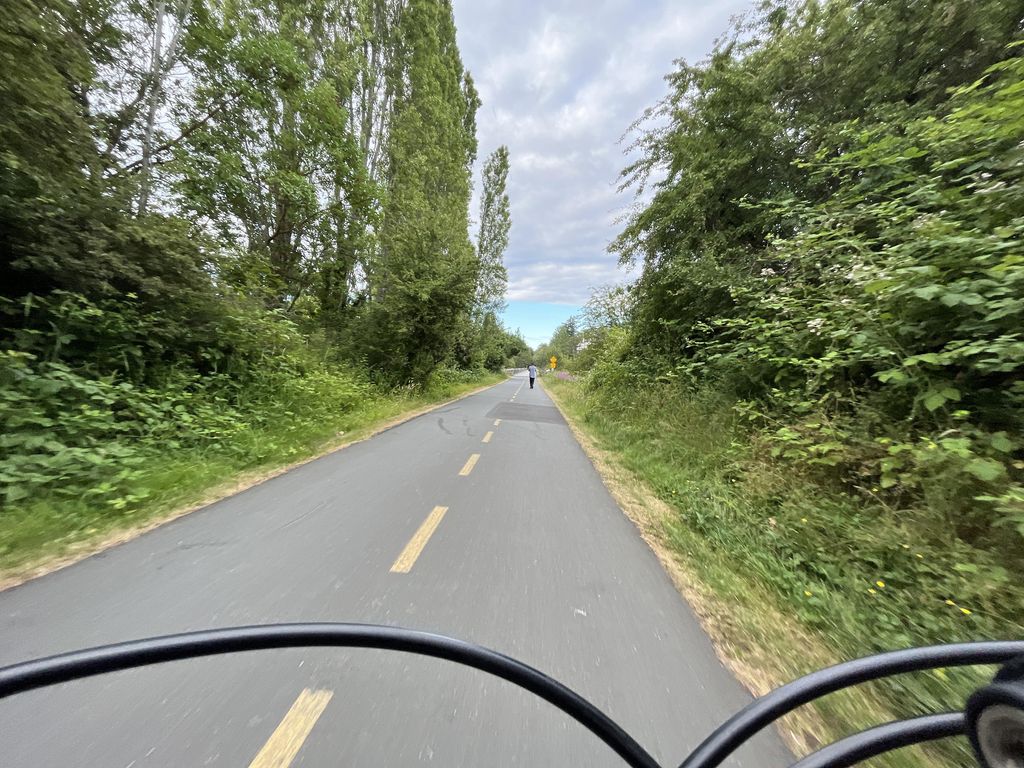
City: victoria